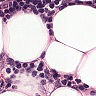
Metastatic tissue present: no